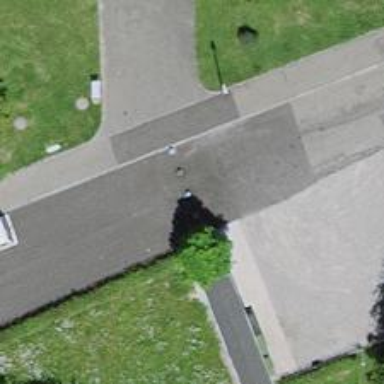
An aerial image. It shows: Bollard barrier.